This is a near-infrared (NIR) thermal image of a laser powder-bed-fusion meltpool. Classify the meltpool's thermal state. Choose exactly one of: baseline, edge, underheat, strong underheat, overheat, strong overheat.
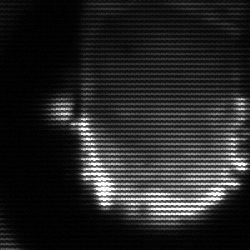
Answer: baseline